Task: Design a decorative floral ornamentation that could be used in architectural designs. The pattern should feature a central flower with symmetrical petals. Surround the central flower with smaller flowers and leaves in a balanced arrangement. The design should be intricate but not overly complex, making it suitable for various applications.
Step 917:
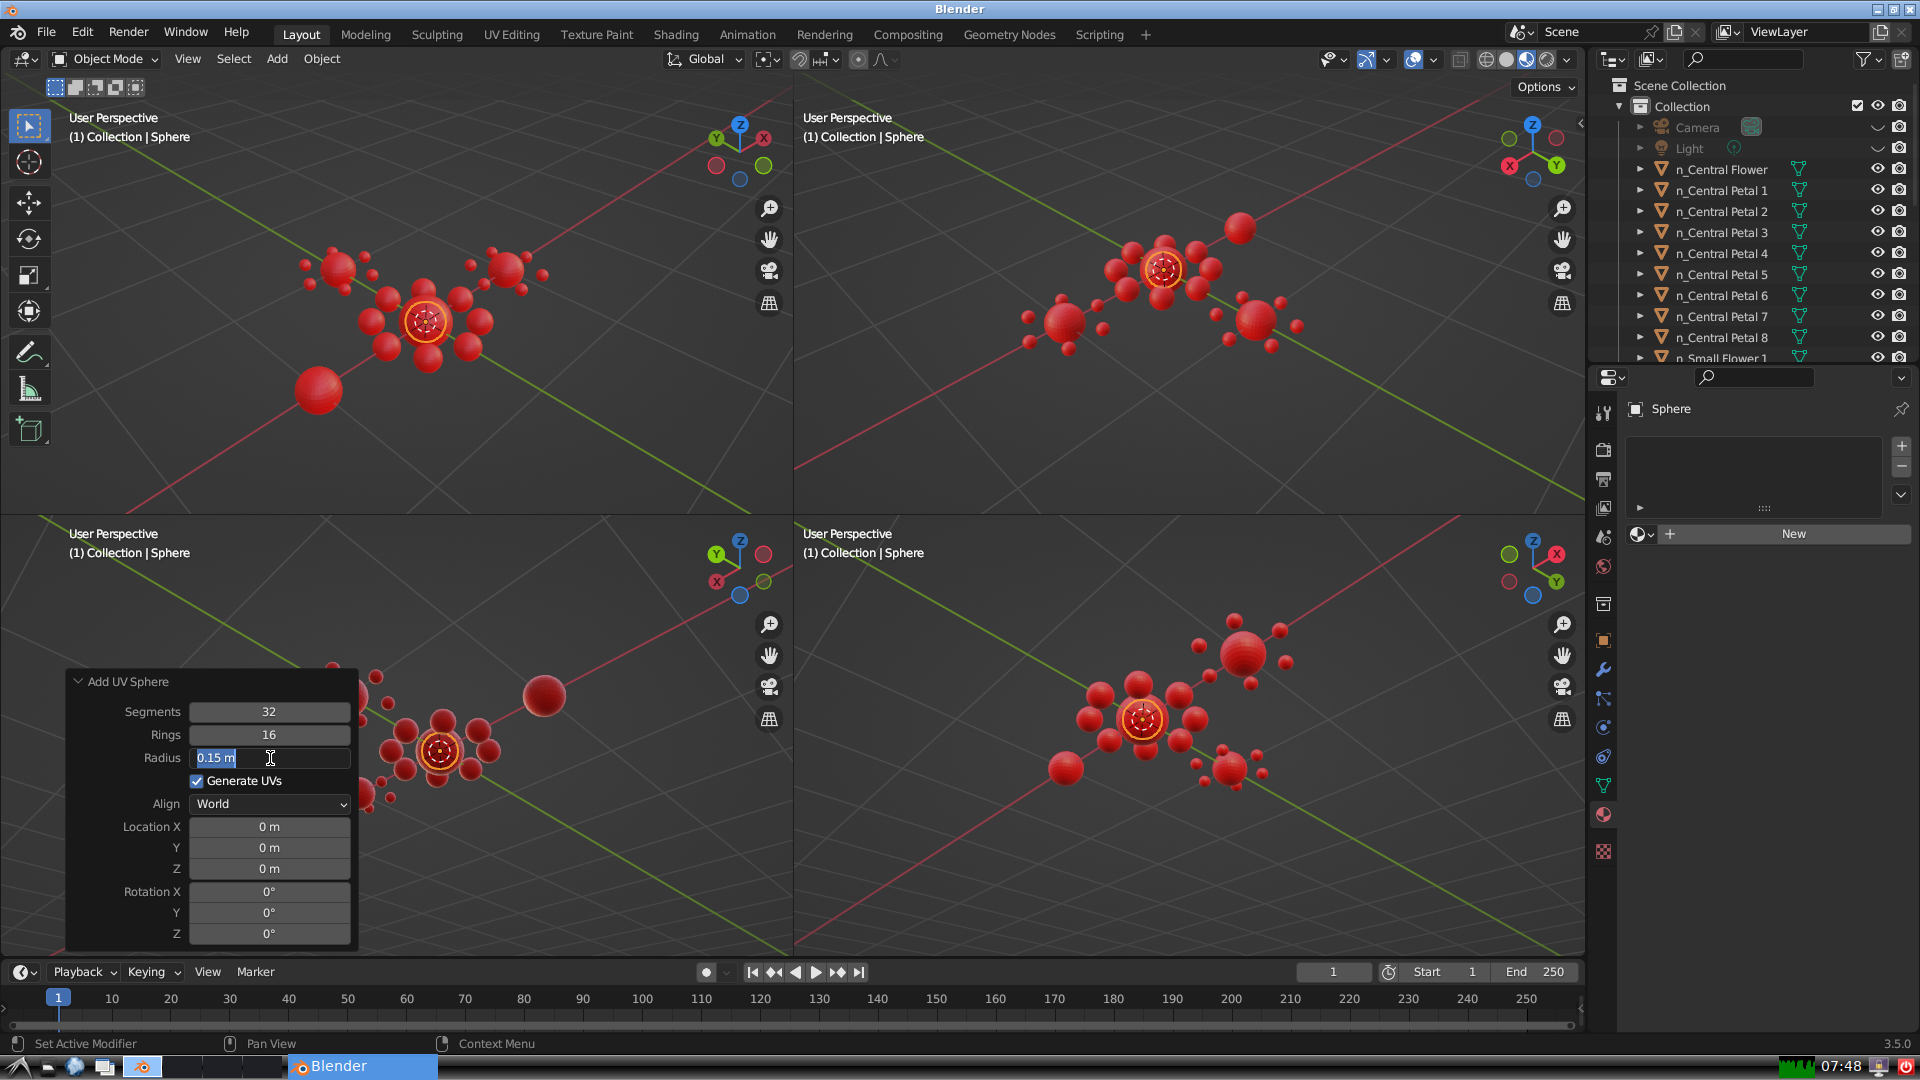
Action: input_text: 0.05